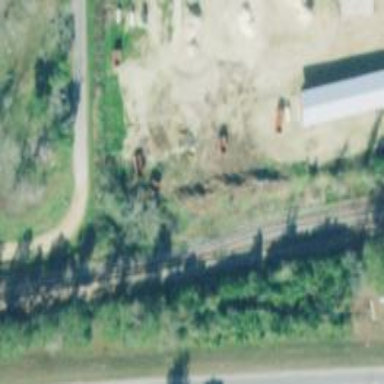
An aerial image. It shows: Railway spur junction.